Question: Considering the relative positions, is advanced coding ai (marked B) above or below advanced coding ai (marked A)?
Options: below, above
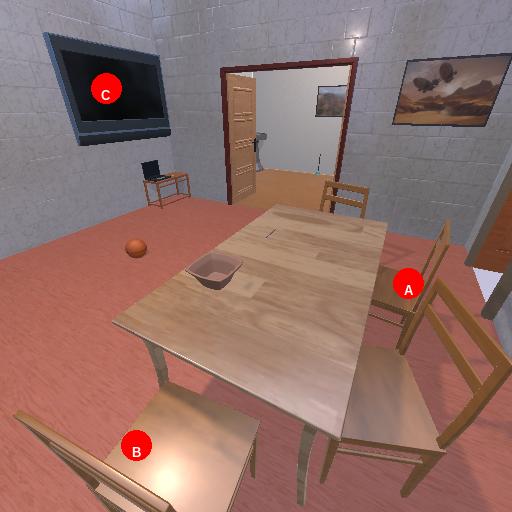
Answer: below